Question: '''
SELECT
*
FROM (
SELECT
Product,
SalesAmount,
ROW_NUMBER() OVER (ORDER BY SalesAmount DESC) as RowNum,
RANK() OVER (ORDER BY SalesAmount DESC) as RankOf2007,
DENSE_RANK() OVER (ORDER BY SalesAmount DESC) as DRankOf2007
FROM (
SELECT
c.EnglishProductName as Product,
SUM(a.SalesAmount) as SalesAmount,
b.CalendarYear as CalenderYear
FROM FactInternetSales a
INNER JOIN DimDate b
ON a.OrderDateKey=b.DateKey
INNER JOIN DimProduct c
ON a.ProductKey=c.ProductKey
WHERE b.CalendarYear IN (2007)
GROUP BY c.EnglishProductName,b.CalendarYear
) Sales
) Rankings
WHERE [RankOf2007] <= 5
ORDER BY [SalesAmount] DESC
'''
I am currently sorting products based on summation of Sales Amount in descending fashion and getting rank based on the summation of sales amount of every product in 2007 and ranking product 1 if it has the highest Sales Amount in that year and so forth.

Currently my database table looks like the one mentioned in the image (apart from RankOf2008 and DRankOf2008 columns), I would like to have rankings in year 2008 for same top 5 products of 2007 (Null value if any of those top 5 products of 2007 are unsold in 2008) in the same table with side by side columns as shown in the image above.
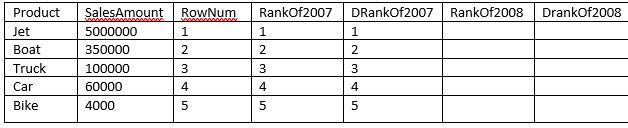
Answer: May be you require something like this.
First getting ranks for all products then partition by year, that is rank of products year wise and fetching required data with help of CTE.
'''
WITH cte
AS (
SELECT *
FROM (
SELECT Product
,SalesAmount
,CalenderYear
,ROW_NUMBER() OVER (
PARTITION BY CalenderYear ORDER BY SalesAmount DESC
) AS RowNum
,RANK() OVER (
PARTITION BY CalenderYear ORDER BY SalesAmount DESC
) AS RankOf2007
,DENSE_RANK() OVER (
PARTITION BY CalenderYear ORDER BY SalesAmount DESC
) AS DRankOf2007
FROM (
SELECT c.EnglishProductName AS Product
,SUM(a.SalesAmount) AS SalesAmount
,b.CalendarYear AS CalenderYear
FROM FactInternetSales a
INNER JOIN DimDate b ON a.OrderDateKey = b.DateKey
INNER JOIN DimProduct c ON a.ProductKey = c.ProductKey
--WHERE b.CalendarYear IN (2007)
GROUP BY c.EnglishProductName
,b.CalendarYear
) Sales
) Rankings
--WHERE [RankOf2007] <= 5
--ORDER BY [SalesAmount] DESC
)
SELECT a.*
,b.DRankOf2007 AS [DRankOf2008]
,b.RankOf2007 AS [RankOf2008]
FROM cte a
LEFT JOIN cte b ON a.Product = b.Product
AND b.CalenderYear = 2008
WHERE a.CalenderYear = 2007
AND a.[RankOf2007] <= 5
'''